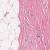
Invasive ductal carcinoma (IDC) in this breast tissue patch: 0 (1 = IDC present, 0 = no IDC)